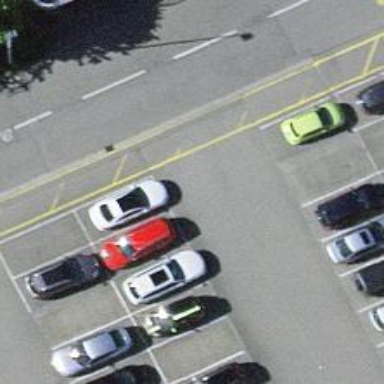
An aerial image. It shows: Road serving as parking aisle.